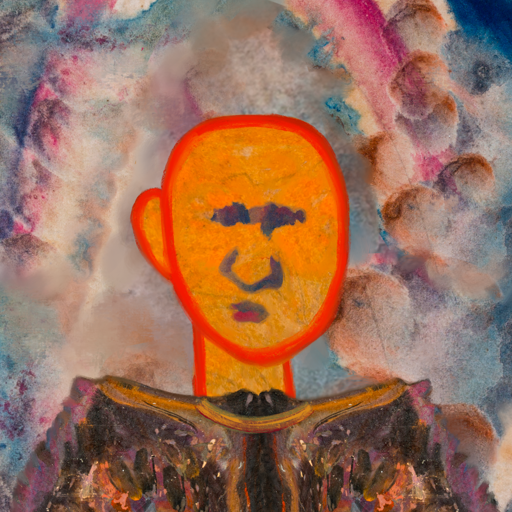
Background: Rupkatha, Head And Neck Front: Sisters, Face Front: In_The_Sun, Bust: Gypsy_Queen, Hair Front: Blank, Head Accessory: Blank, Second Necklace: Blank, Necklace: Mother_And_Son_Son, Baby: Blank